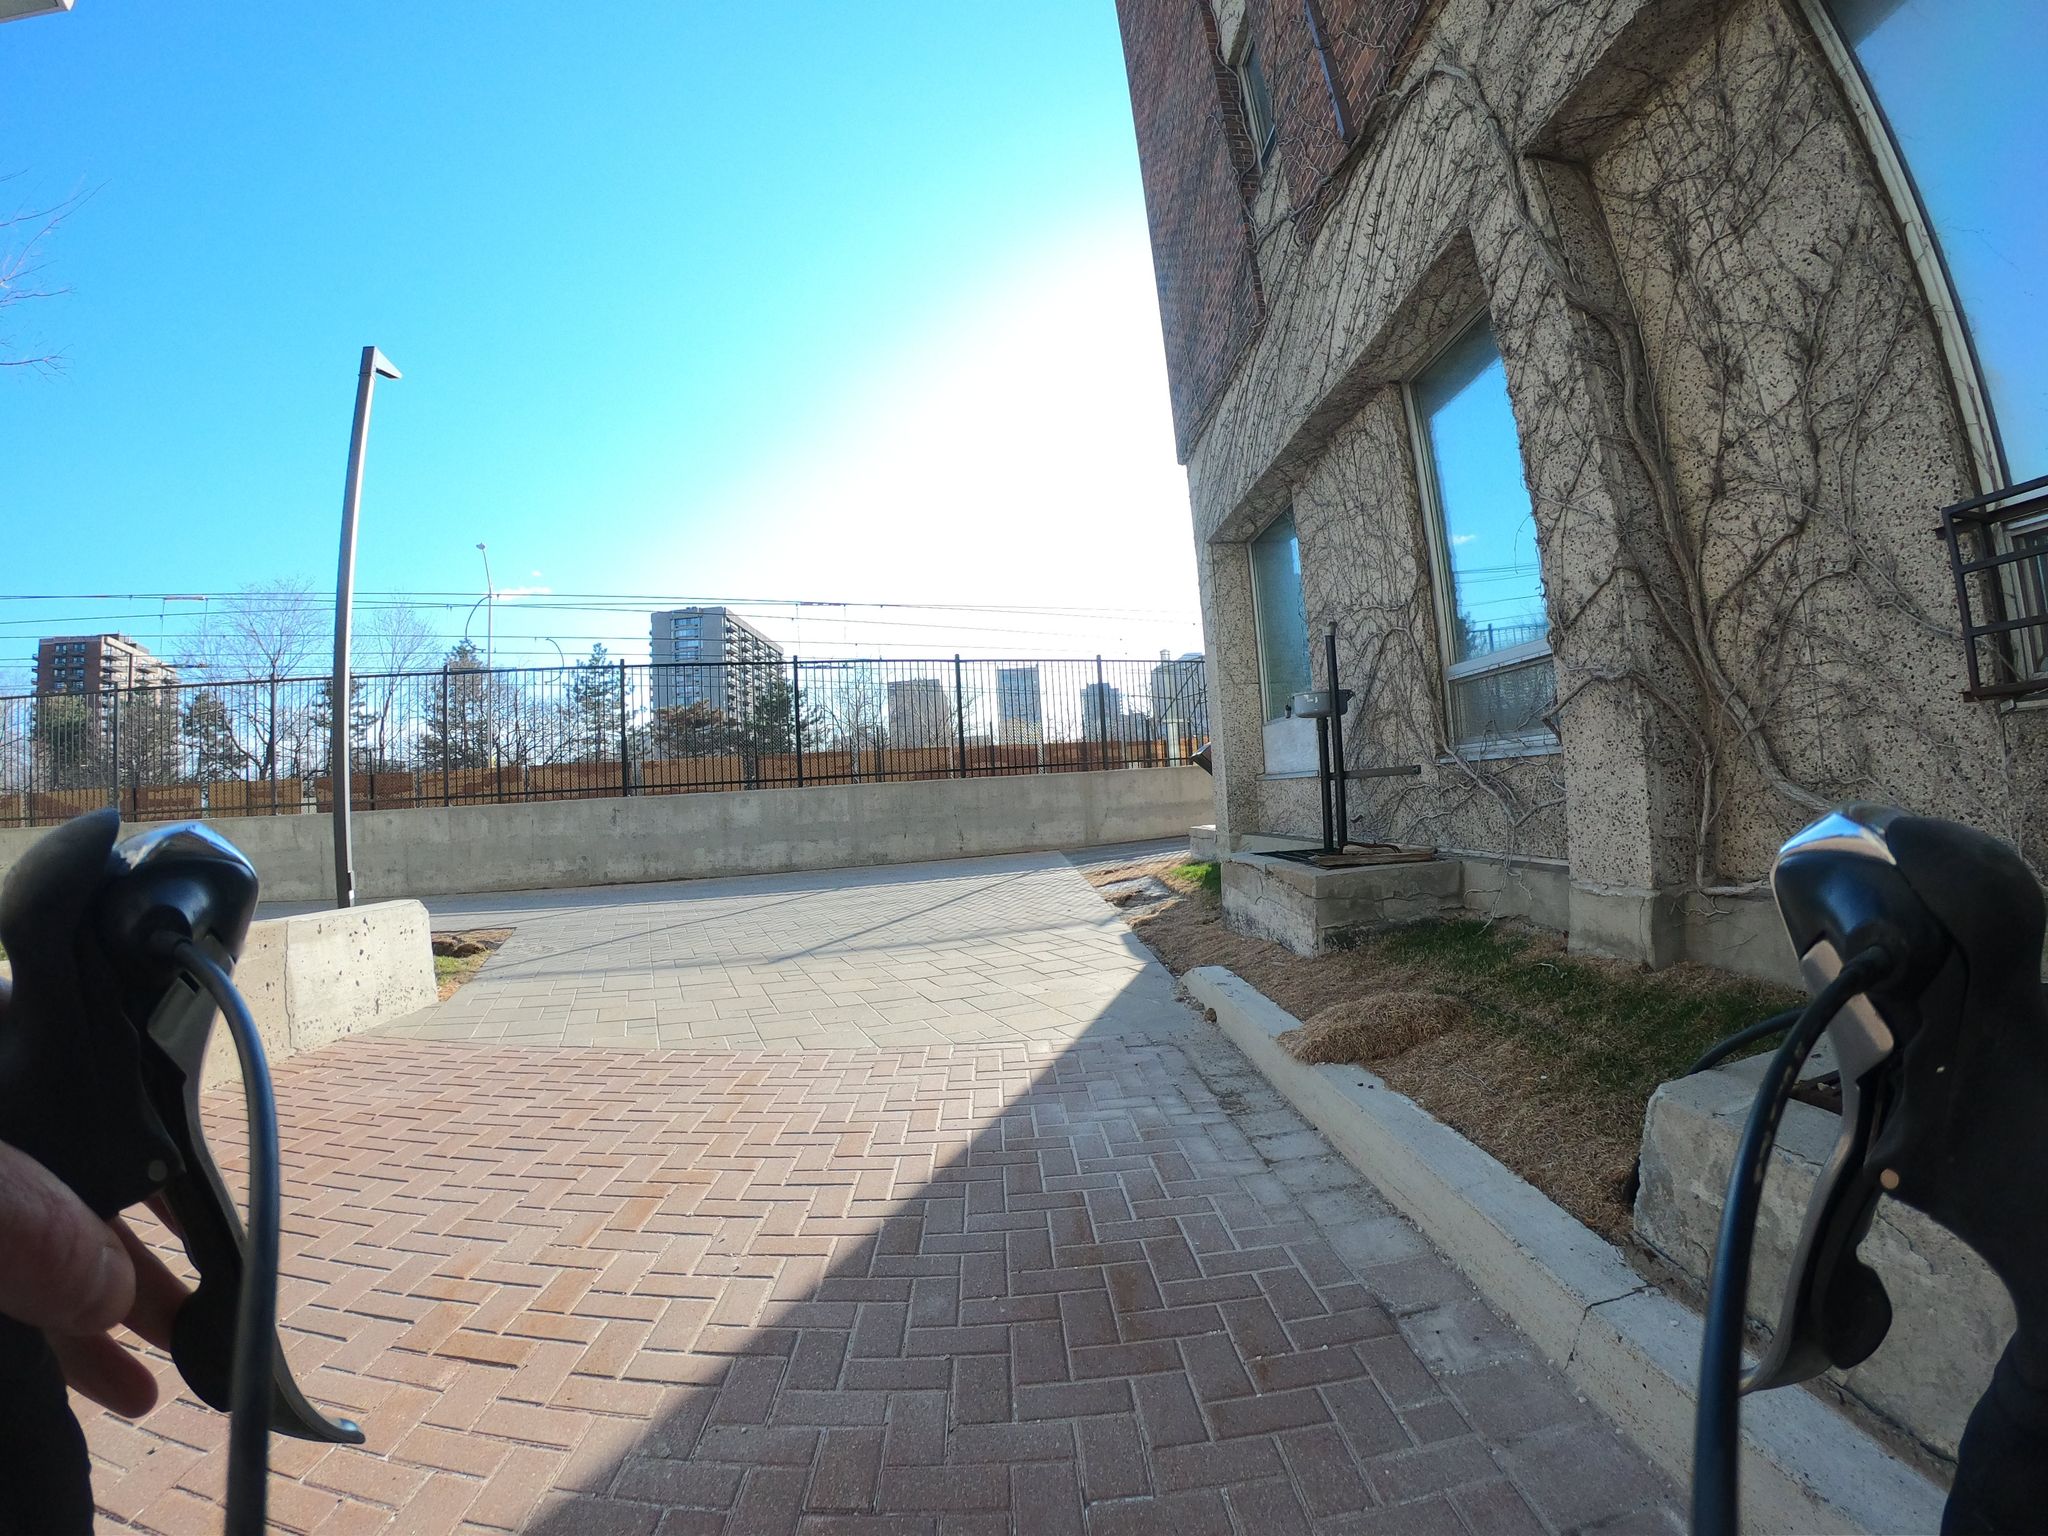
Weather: snowy
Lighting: day
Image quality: good
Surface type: walking surface
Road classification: pedestrian, path
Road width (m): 3, 5
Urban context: urban centre
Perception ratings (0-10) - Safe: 7.28, Lively: 4.23, Beautiful: 3.92, Boring: 0.9, Depressing: 3.55, Wealthy: 6.08